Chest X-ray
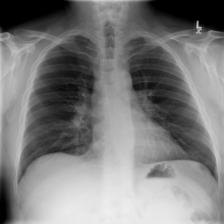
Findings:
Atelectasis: negative
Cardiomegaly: negative
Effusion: negative
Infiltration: positive
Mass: negative
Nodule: negative
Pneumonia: negative
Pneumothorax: negative
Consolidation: negative
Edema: negative
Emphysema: negative
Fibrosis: negative
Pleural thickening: negative
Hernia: negative